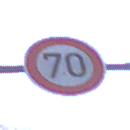
Verkehrszeichen: Geschwindigkeit70
Umgebung: Outdoor, Nature
Tageszeit: MorningAfternoon
Wetter: PartlyCloudy
Licht: Natural
Jahreszeit: NotSpecified
Kontrast: HighContrast